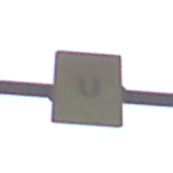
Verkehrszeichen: AnkuendigungOderFortsetzungUmleitungOhnePfeilsymbol
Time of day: Midday
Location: Outdoor (Urban)
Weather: Overcast
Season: NotSpecified
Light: Natural